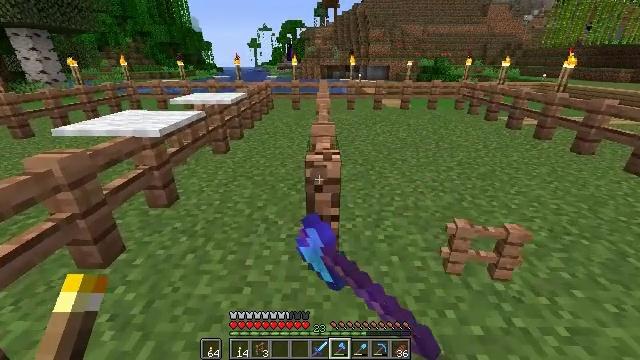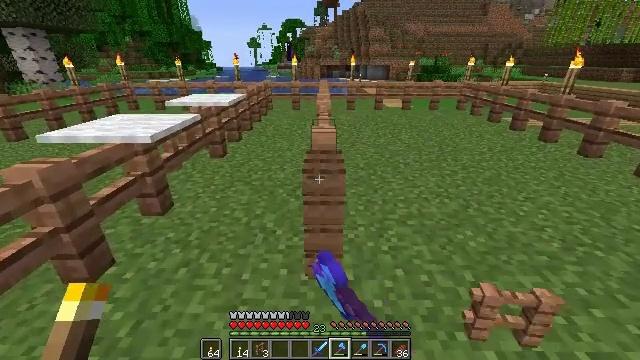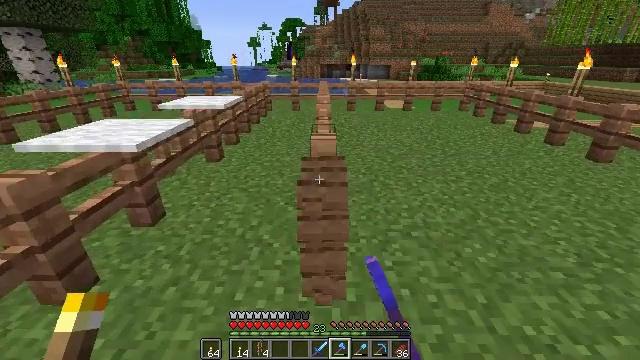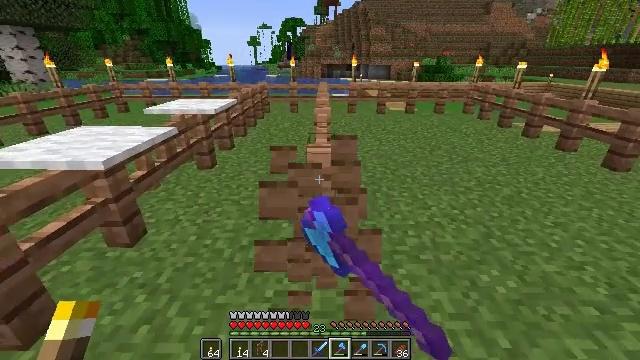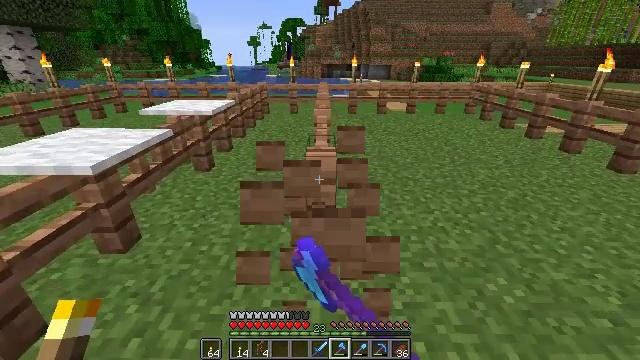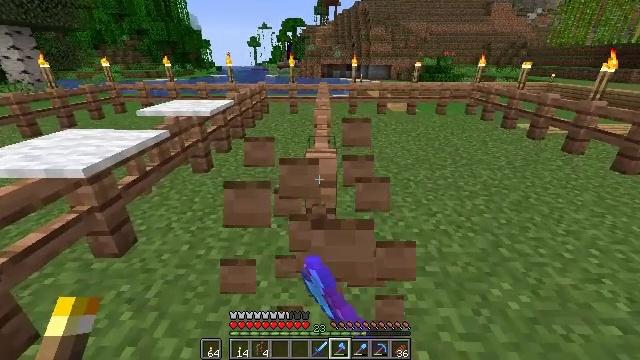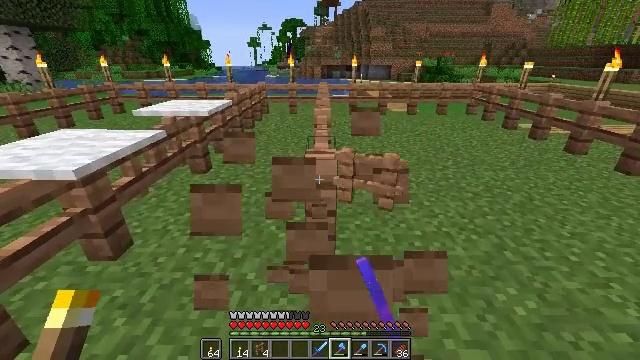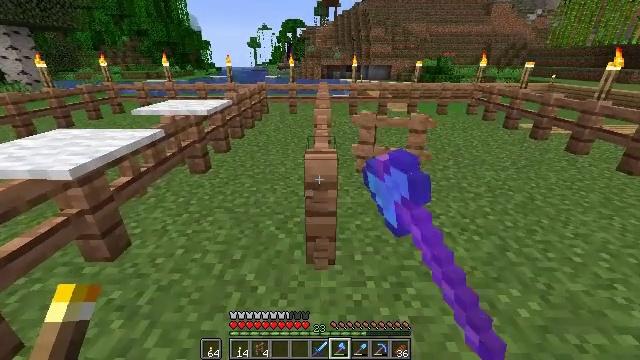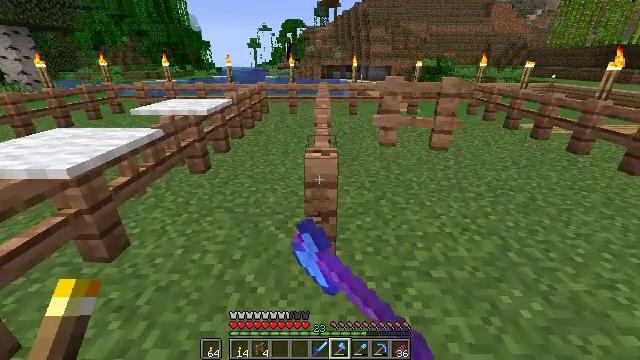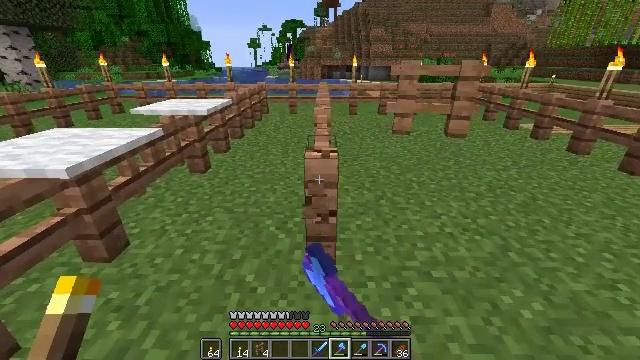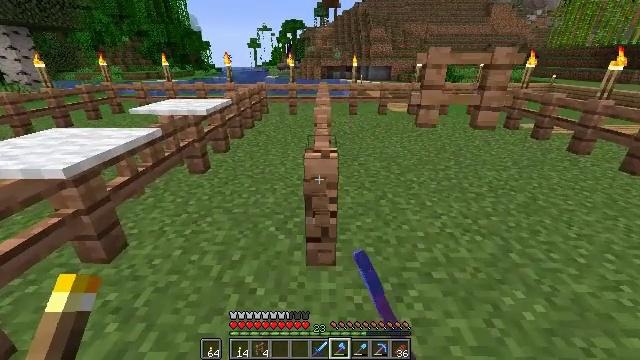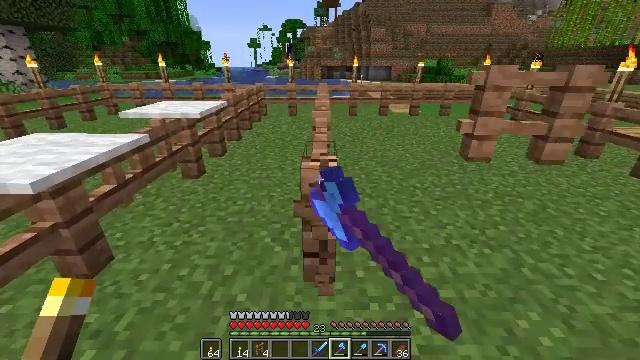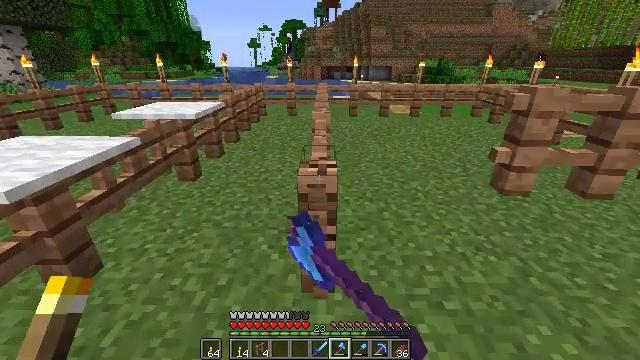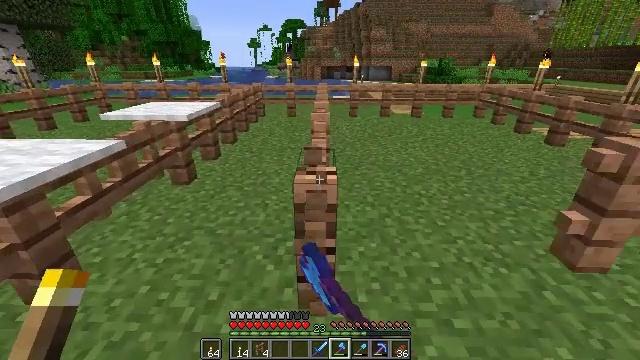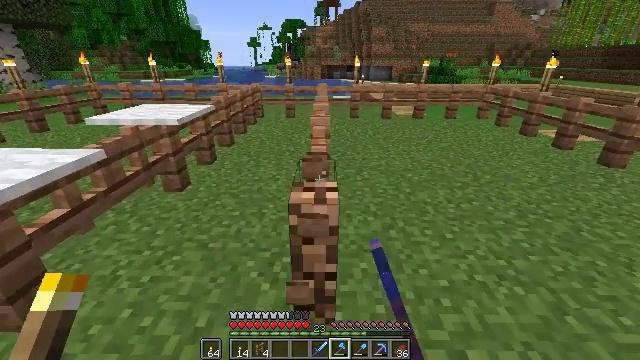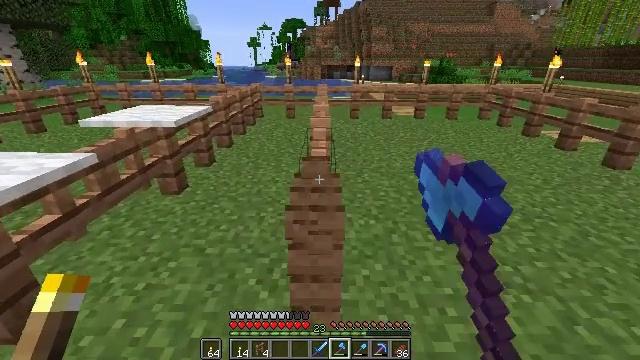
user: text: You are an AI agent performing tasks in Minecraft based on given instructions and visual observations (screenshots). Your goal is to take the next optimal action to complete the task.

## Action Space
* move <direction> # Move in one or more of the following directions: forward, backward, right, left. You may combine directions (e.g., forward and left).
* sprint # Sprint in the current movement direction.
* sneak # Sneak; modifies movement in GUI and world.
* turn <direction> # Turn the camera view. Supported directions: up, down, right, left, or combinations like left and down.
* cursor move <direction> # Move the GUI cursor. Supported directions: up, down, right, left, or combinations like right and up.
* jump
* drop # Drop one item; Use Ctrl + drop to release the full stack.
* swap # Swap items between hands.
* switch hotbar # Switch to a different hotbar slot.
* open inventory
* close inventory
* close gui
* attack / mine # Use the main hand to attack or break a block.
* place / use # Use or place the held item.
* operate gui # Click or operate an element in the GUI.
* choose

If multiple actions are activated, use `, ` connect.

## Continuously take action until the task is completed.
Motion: motion action
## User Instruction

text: Mine the jungle fence for wood.
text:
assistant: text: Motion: move forward, attack / mine
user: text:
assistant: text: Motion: move forward, attack / mine
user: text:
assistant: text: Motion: move forward, attack / mine
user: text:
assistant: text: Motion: attack / mine
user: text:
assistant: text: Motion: attack / mine
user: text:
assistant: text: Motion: attack / mine
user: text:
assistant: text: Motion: attack / mine
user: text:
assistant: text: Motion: attack / mine
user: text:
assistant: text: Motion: attack / mine
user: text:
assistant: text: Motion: move forward, attack / mine
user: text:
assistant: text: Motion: move forward, attack / mine
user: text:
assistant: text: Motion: move forward, attack / mine
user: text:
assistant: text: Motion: move forward, attack / mine
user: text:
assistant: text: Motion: attack / mine
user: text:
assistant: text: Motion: attack / mine
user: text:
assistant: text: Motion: attack / mine
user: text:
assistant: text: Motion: attack / mine
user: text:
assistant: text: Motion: attack / mine
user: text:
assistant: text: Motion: attack / mine
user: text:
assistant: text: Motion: attack / mine